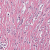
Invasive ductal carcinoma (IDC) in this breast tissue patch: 1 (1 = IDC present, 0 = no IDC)